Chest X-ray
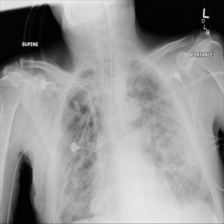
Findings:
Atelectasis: negative
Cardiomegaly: negative
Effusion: negative
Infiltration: negative
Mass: negative
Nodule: negative
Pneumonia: negative
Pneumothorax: negative
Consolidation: negative
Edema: negative
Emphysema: positive
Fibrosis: negative
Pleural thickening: negative
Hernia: negative